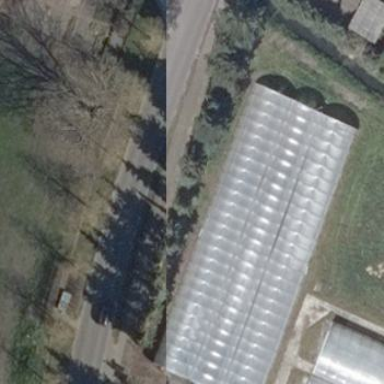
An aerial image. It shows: Greenhouse.